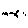
Label: bird